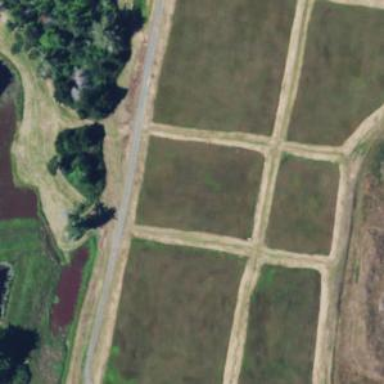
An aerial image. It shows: Farmland with cranberries as the main crop.